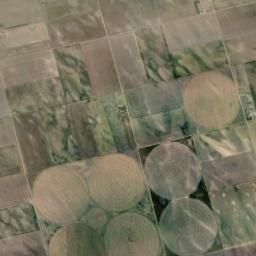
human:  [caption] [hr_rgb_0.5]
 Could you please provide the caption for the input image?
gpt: Eight green and tan mixed circular farmland of different sizes .

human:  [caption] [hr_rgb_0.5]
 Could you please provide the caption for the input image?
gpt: Several khaki circular farmlands are surrounded by some square farmlands .

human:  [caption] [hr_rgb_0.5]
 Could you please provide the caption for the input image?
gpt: Most round fields are green .

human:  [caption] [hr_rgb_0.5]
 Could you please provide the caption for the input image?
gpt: There are some bare circle farmland and green square farmland .

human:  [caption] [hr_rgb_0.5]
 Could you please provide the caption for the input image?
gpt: There are some circular farmlands of the same size .